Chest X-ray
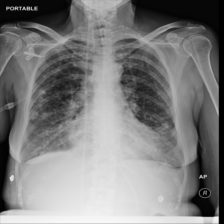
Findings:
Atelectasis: negative
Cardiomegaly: negative
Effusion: negative
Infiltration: negative
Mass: negative
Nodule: negative
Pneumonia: negative
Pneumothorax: negative
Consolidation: negative
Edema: negative
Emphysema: negative
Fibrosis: negative
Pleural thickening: negative
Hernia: negative